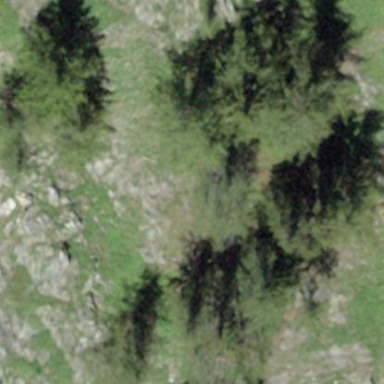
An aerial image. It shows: Forest area.